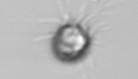
Label: Ciliophora